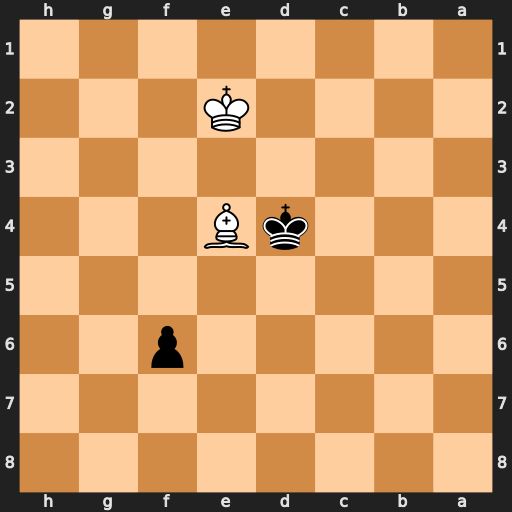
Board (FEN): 8/8/5p2/8/3kB3/8/4K3/8
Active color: b
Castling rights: -
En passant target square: -
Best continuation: Kxe4 Kf2 Kf4